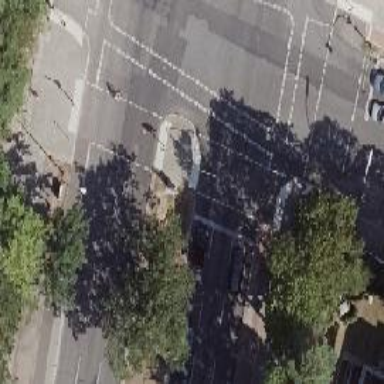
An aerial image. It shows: Crossing with traffic signals.